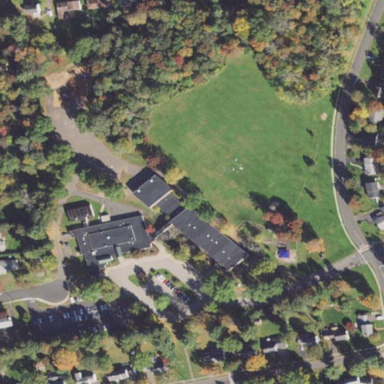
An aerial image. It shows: School.